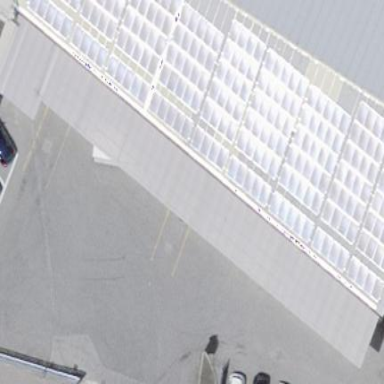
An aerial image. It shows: View of roof of building.